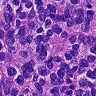
Metastatic tissue present: yes